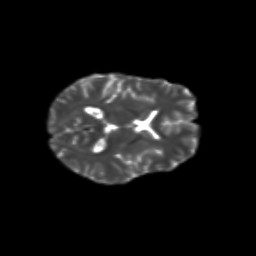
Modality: T2w
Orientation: axial
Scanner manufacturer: siemens
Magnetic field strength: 3 T
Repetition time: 9.2 s
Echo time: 0.084 s